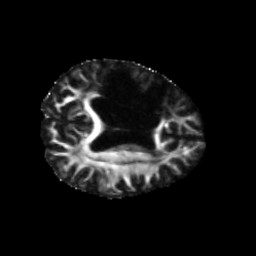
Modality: FA
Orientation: axial
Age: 66
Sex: female
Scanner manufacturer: siemens
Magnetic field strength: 3 T
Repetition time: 5.47 s
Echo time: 0.0854 s